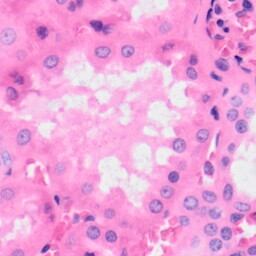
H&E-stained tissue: Kidney